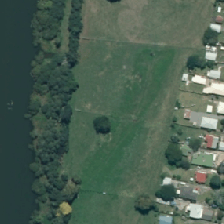
Land cover: urban_parkland